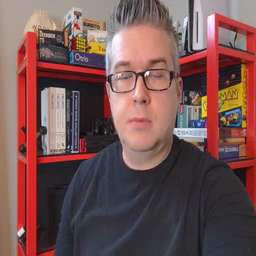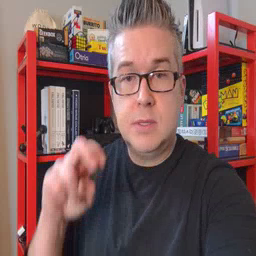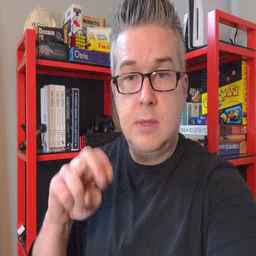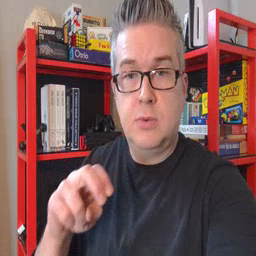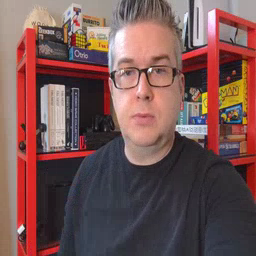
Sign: chair